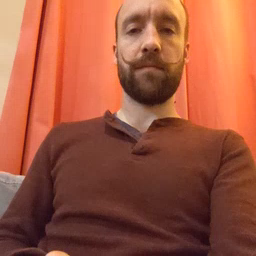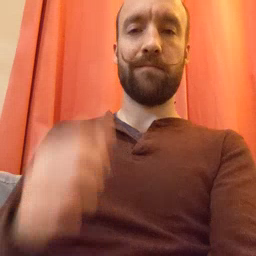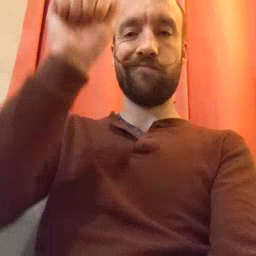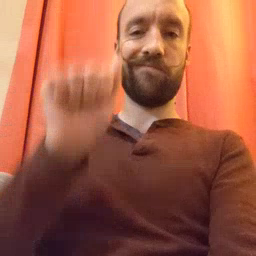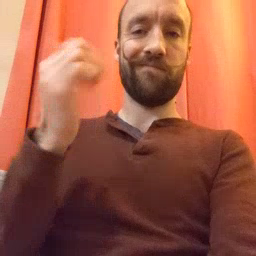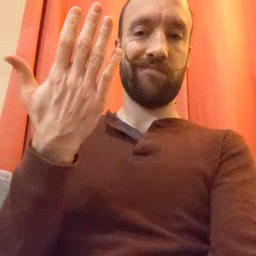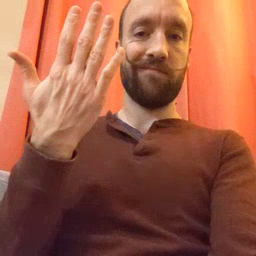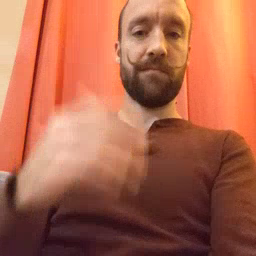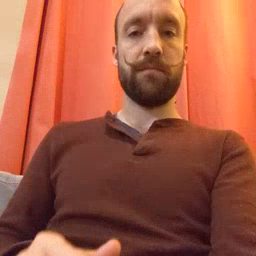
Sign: mitten